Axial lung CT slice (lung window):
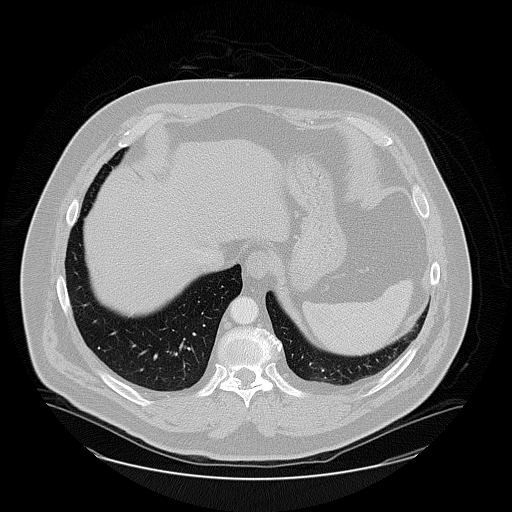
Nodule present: no